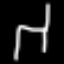
Label: chair